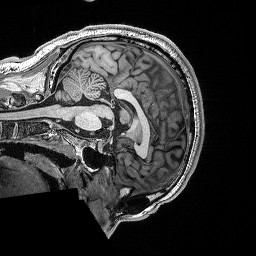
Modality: T1w
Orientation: sagittal
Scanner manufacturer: siemens
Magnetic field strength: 3 T
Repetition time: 2.53 s
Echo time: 0.0033 s